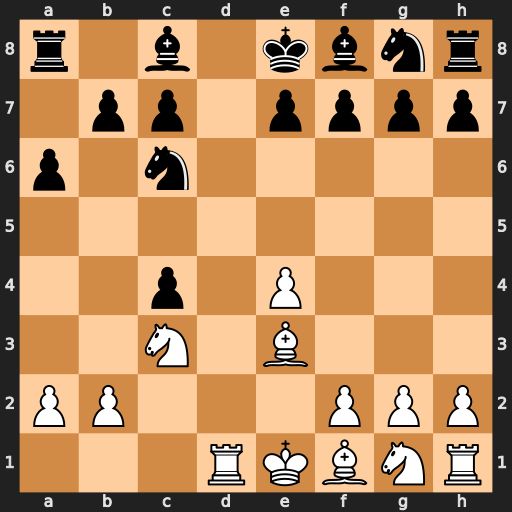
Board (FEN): r1b1kbnr/1pp1pppp/p1n5/8/2p1P3/2N1B3/PP3PPP/3RKBNR
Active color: w
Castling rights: Kkq
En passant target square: -
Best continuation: Nd5 Bd7 Nxc7+